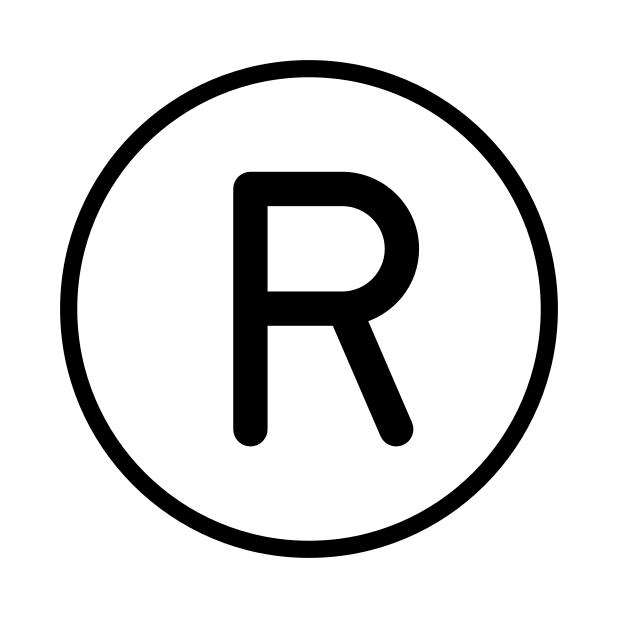
regional indicator R